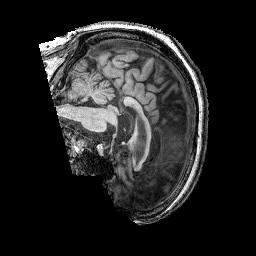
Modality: T1w
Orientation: sagittal
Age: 54
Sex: male
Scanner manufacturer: siemens
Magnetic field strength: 3 T
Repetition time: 2.25 s
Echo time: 0.00411 s